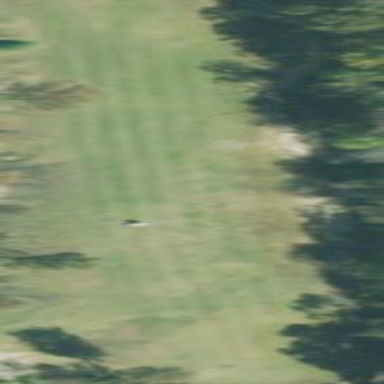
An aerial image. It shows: Grassy area designated as golf fairway.